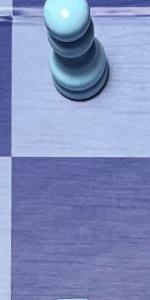
Label: Empty